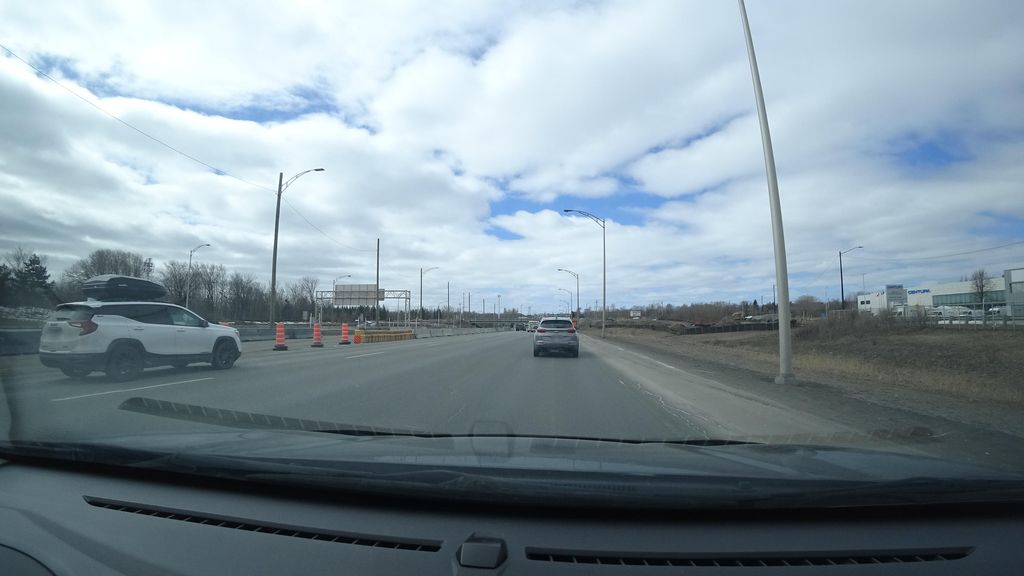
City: quebec_city